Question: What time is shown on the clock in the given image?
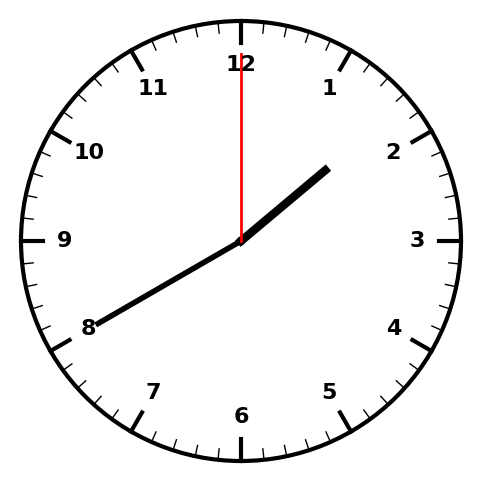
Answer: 01:40:00